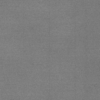
Label: dusty